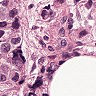
Metastatic tissue present: yes